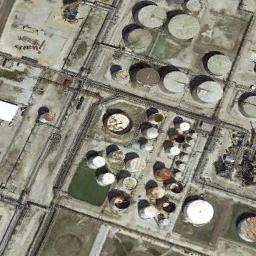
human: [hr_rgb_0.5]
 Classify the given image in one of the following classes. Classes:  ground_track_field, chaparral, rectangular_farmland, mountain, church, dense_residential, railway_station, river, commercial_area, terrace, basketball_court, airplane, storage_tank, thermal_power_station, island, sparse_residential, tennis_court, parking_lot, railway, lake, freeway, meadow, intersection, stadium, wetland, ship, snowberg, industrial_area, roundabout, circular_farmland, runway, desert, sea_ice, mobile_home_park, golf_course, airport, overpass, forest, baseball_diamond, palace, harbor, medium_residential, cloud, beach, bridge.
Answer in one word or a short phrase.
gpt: storage_tank